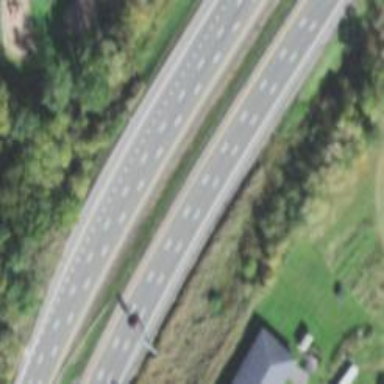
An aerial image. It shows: Asphalt motorway.